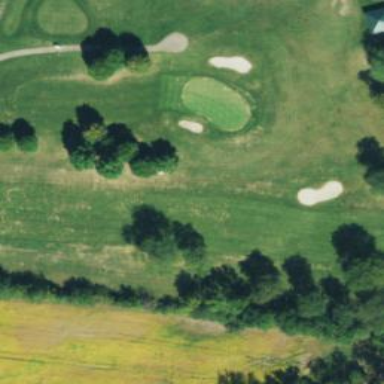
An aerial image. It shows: View of golf hole.